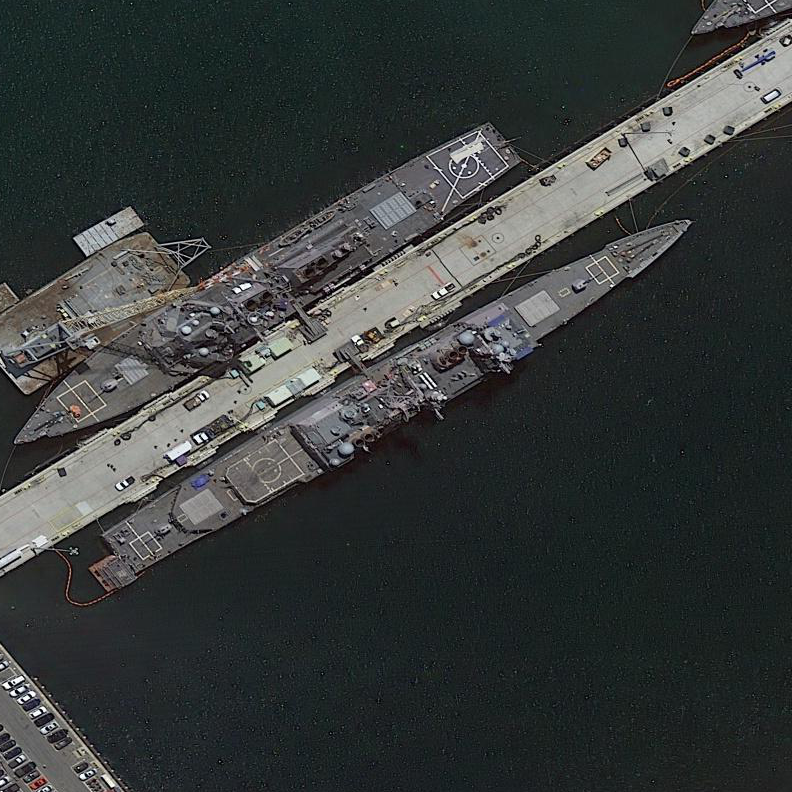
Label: cruiser